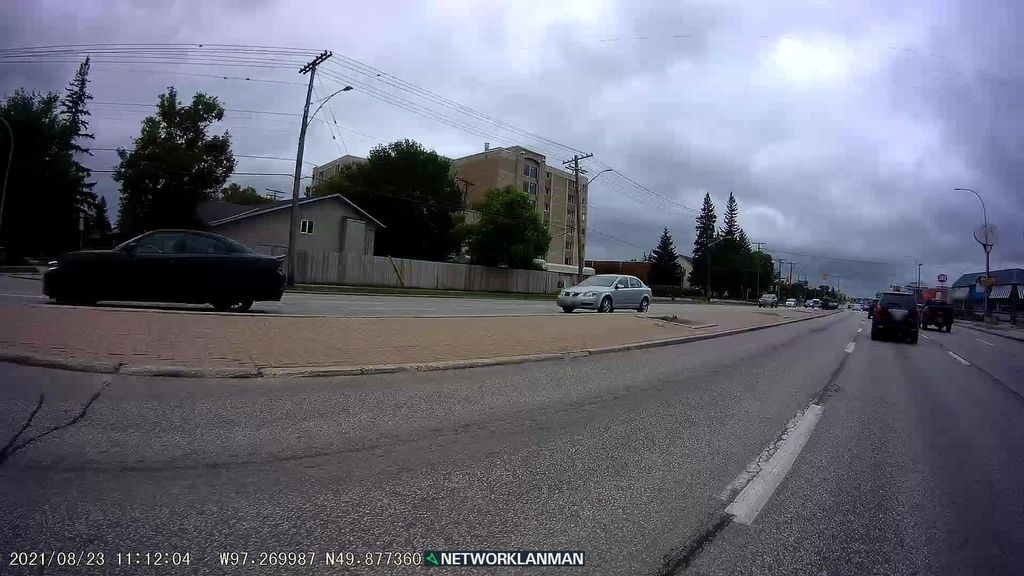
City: winnipeg